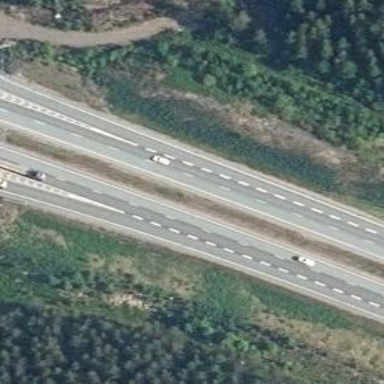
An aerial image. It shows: Asphalt motorway.